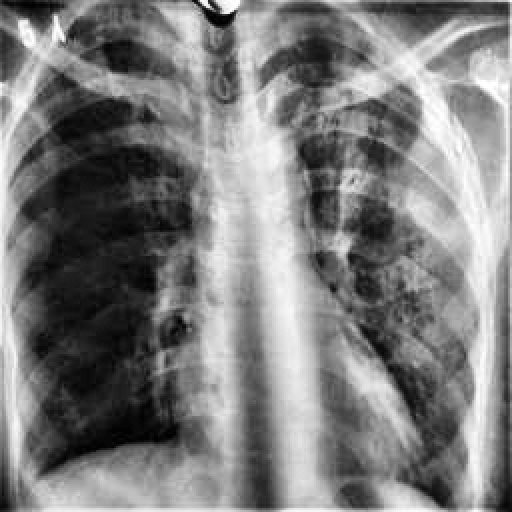
Finding: TUBERCULOSIS